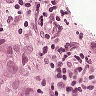
Metastatic tissue present: yes